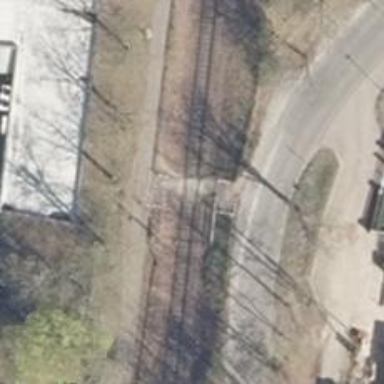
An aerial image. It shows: Level crossing along the railway.